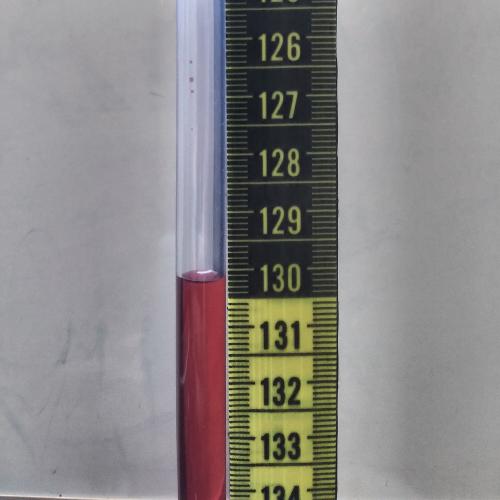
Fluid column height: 130.2 cm